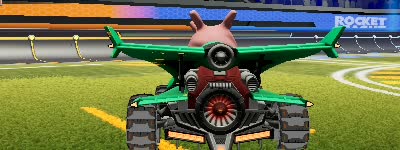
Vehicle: aftershock